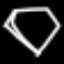
Label: diamond